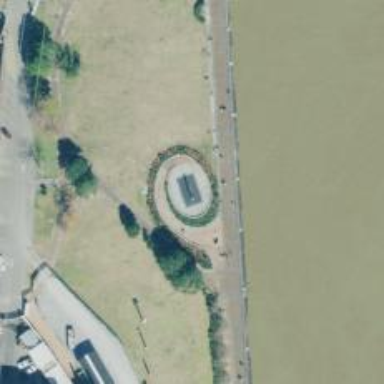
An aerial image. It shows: Memorial site with historic significance.